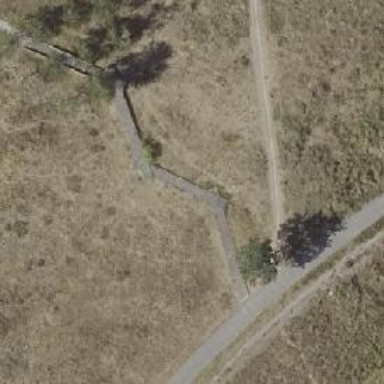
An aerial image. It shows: Path.